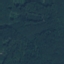
Land use / land cover: Forest